Question: I am using drupal 6. I created a content type called 'Mobile' using CCK and added content for it. I want to change the way the content is displayed to the user. How do i do this.
Currently  looks like this. I want to play around with the fields in this only for this content type. How do i do it and can i do some work around with the form of the mobile content type.
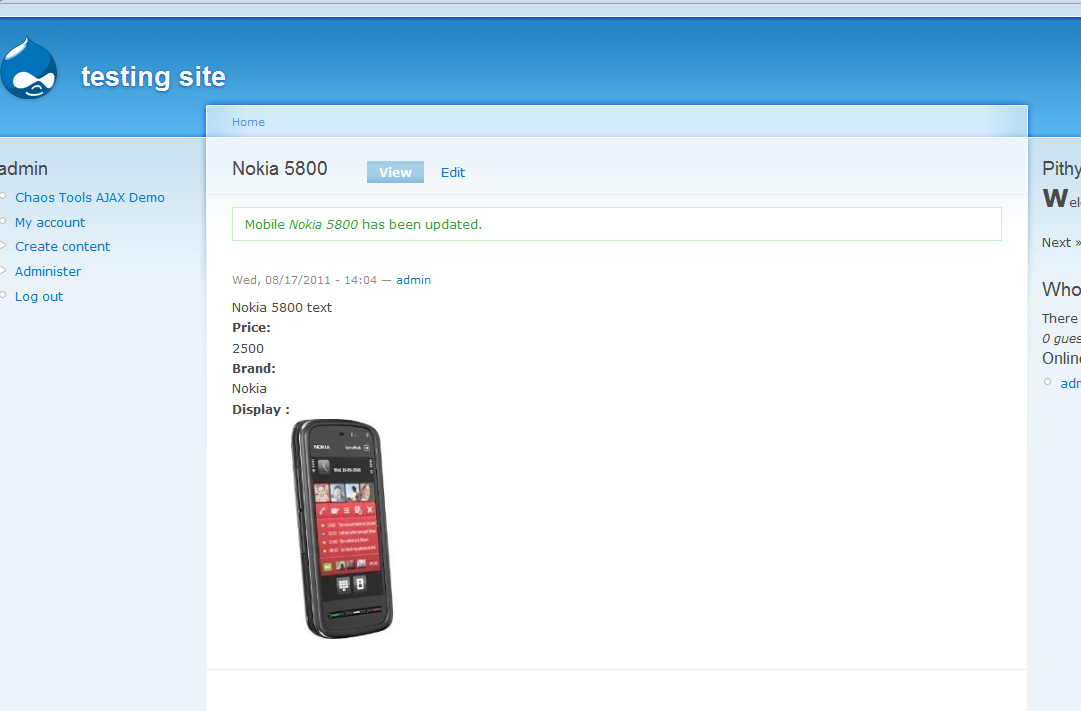
Answer: Questions like "teach me how to walk"
You need to learn Drupal theming system. you can get general idea <URL> and by looking at node.tpl.php from your theme - that's for the beginning.
P.S: as far as I see from your other questions, you didn't tried to search in the web for this.